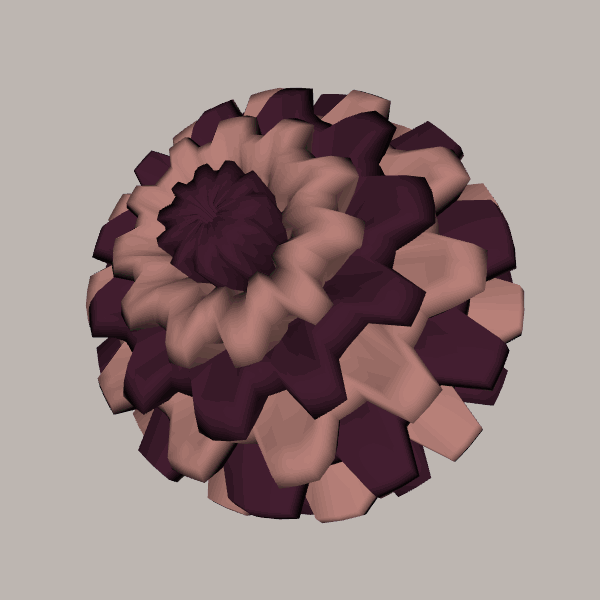
Background: light